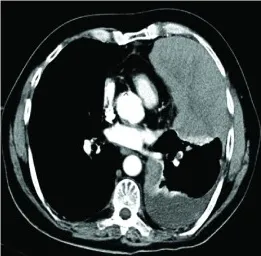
MRI and CT scanning of the original meninigioma intra-cerebral and at distance metastasis intra-pleural. C: Midthoracal CT slice in the transverse plane. Scan performed after i. V. Administration of iodine contrast. The lesion is easily distinguished at the left ventral thoracal intrapleural space, slightly enhanced suggesting solid tissue. Some pleural fluid is also present.
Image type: radiology (ct)